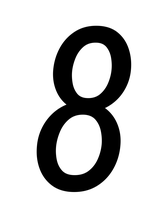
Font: Roboto-Italic_Condensed_Italic